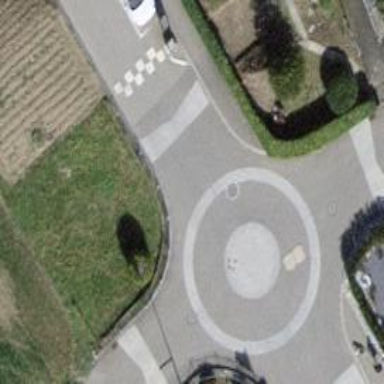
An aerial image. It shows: Chicane for traffic calming.